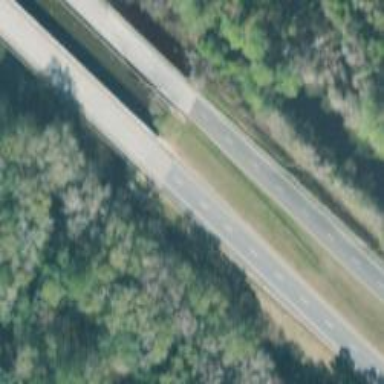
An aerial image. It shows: Dual carriageway expressway bridge with asphalt surface.